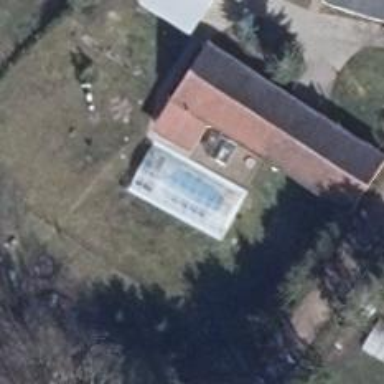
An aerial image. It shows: Swimming pool located in leisure land.